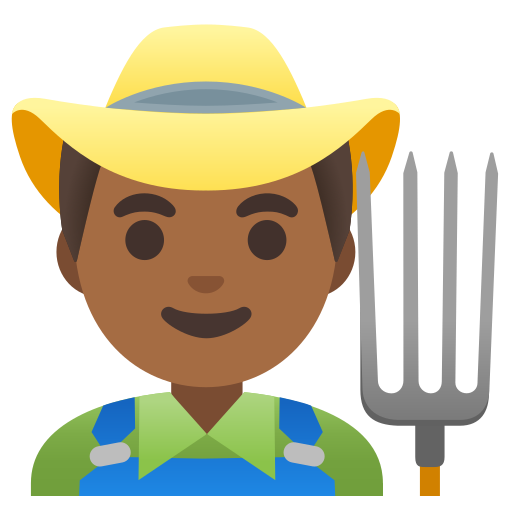
Emoji: 👨🏾‍🌾